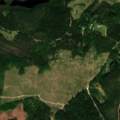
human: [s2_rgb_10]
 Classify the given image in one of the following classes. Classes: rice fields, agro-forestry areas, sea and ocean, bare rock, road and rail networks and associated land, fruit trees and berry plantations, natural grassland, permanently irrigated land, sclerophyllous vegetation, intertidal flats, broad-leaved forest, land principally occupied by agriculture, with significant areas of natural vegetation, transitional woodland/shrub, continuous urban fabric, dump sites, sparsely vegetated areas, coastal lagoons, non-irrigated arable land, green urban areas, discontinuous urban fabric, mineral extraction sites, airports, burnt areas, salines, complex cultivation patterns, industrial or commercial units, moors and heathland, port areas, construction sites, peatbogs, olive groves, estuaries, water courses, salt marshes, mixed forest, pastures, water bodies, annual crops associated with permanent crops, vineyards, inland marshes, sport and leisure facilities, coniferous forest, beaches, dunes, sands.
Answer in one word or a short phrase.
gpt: non-irrigated arable land, coniferous forest, mixed forest, transitional woodland/shrub, water bodies